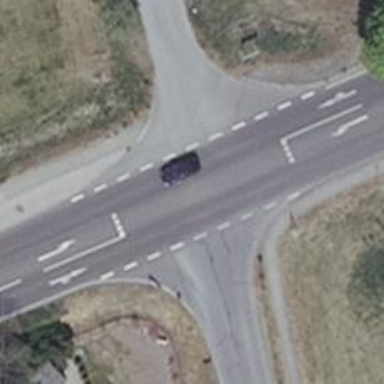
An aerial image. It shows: Secondary road with asphalt surface.